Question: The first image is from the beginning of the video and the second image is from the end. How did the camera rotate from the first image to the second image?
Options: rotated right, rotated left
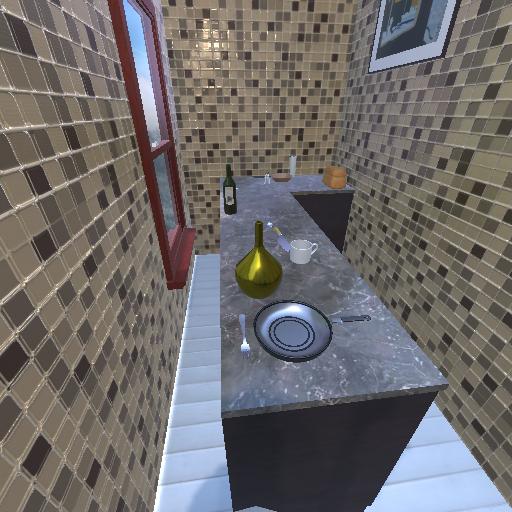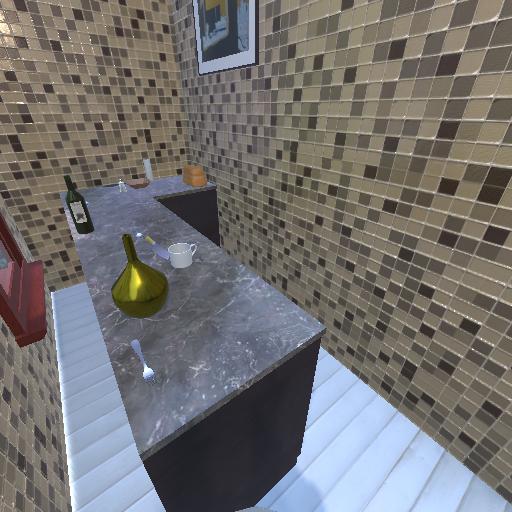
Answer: rotated right